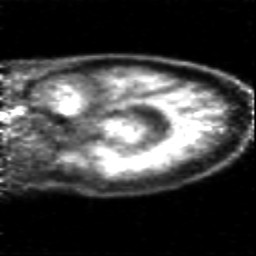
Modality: PET
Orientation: sagittal
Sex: female
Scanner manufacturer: siemens